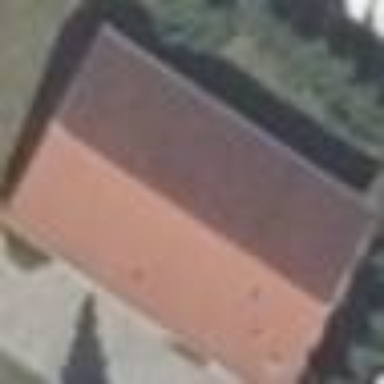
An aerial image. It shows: Gabled building with roof oriented along its structure.